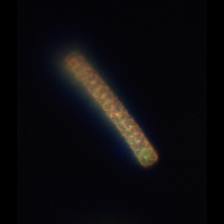
Taxon: Guinardia
Group: Diatoms